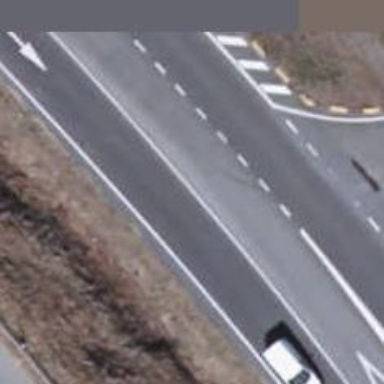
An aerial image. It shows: Trunk highway.